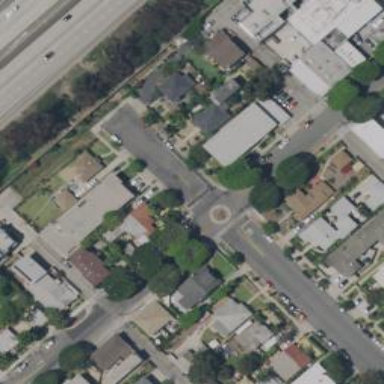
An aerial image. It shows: Mini roundabout on the road.